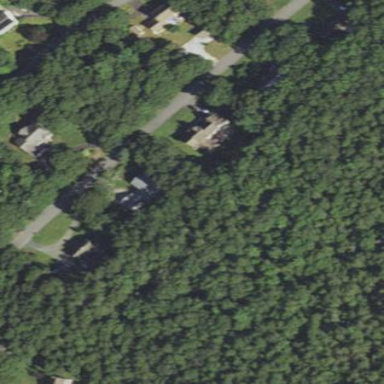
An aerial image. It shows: Residential road.